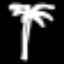
Label: palm tree